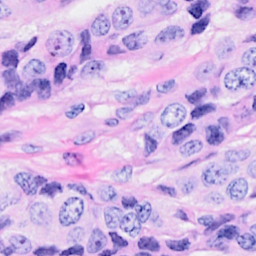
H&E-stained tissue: Breast